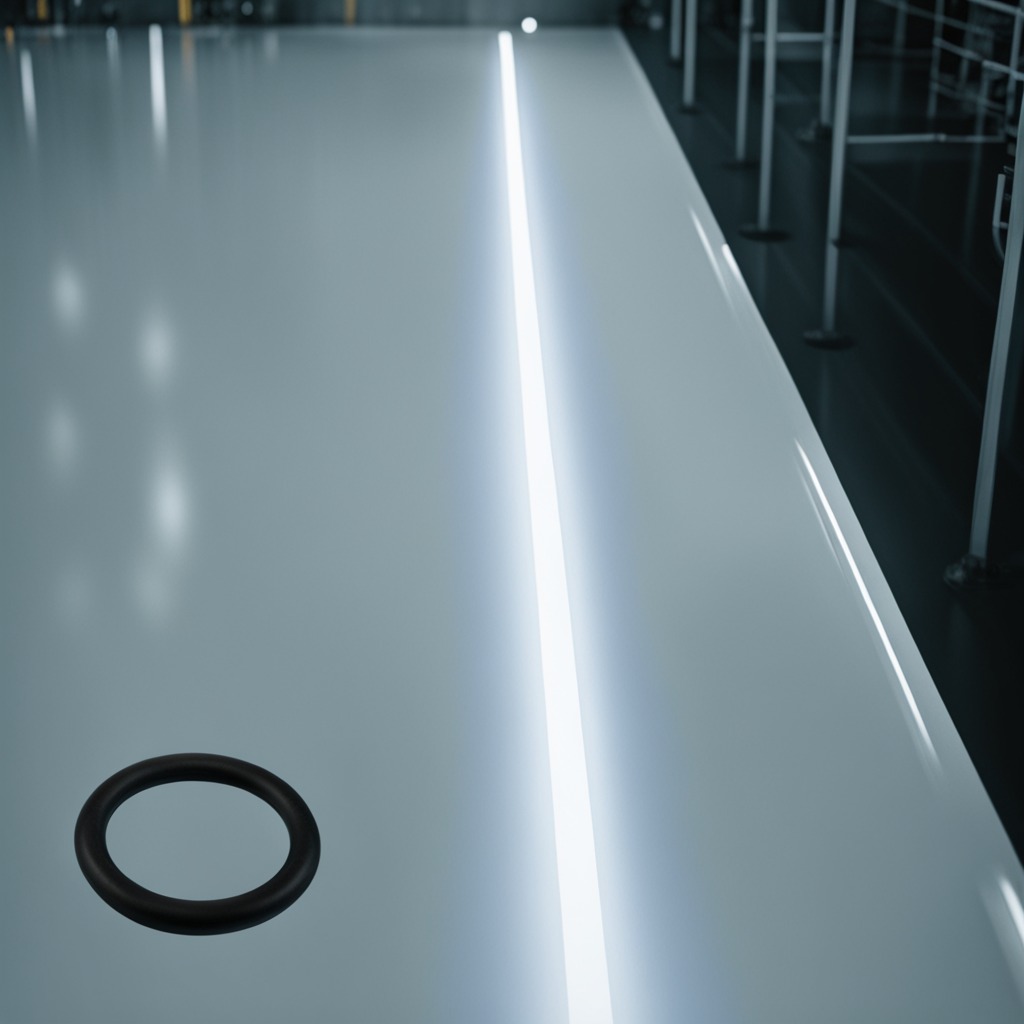
A rubber O-ring is lying on the table.